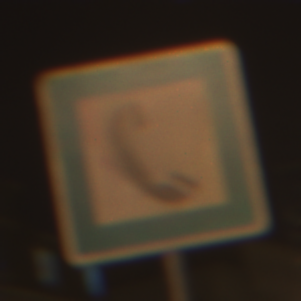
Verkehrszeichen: Fernsprecher
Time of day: Night
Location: Outdoor (Urban)
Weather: Clear
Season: NotSpecified
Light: Artificial